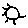
Label: sun